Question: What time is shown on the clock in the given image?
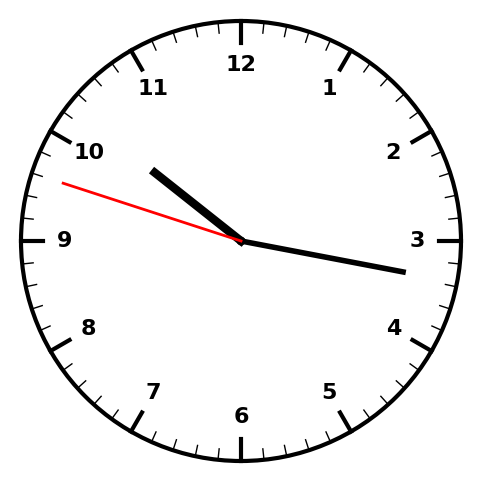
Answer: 10:16:48